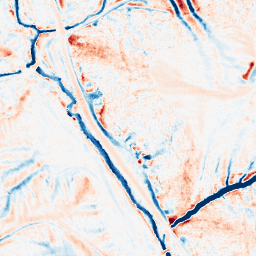
Category: edge_preserving
Decomposition family: median
Decomposition parameters: size: 15
Upsampling method: sinc_blackman
Upsampling parameters: scale: 8
kernel_size: 16
Upsampling scale: 8